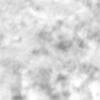
Label: no_change